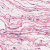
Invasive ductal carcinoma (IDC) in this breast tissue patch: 0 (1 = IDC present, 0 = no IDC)